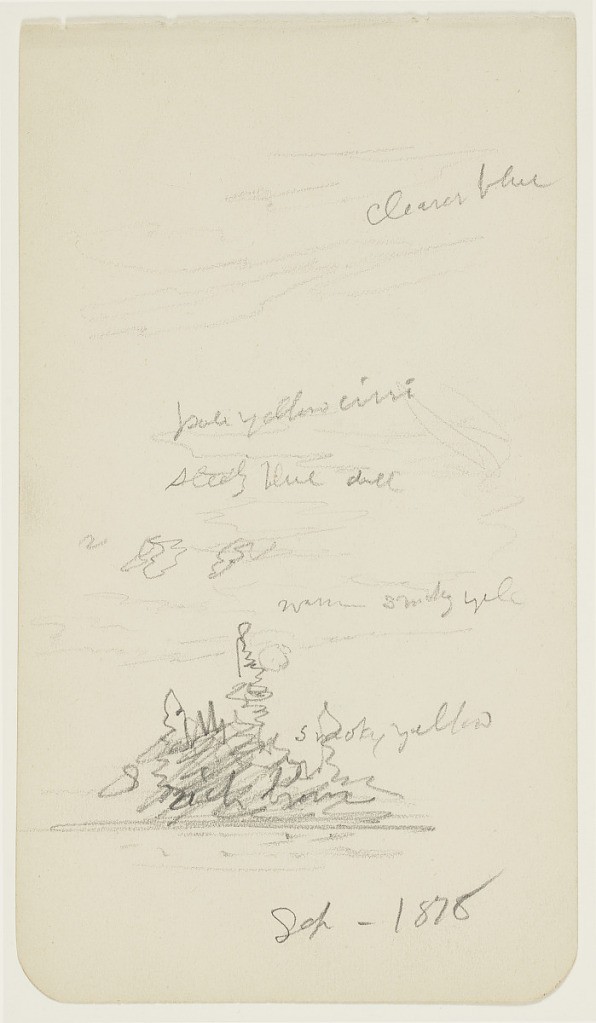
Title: Wooded Island, near Millinocket, Maine
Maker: Frederic Edwin Church, American, 1826–1900
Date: September 1878
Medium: Graphite on white wove paper
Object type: drawing
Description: Landscape sketch showing a loosely rendered view of a heavily wooded island on a lake near Millinocket, Maine. Tall, seemingly evergreen trees are visible at center, as the sun shines behind them. Above, layers of wispy cirri clouds hang in the sky.